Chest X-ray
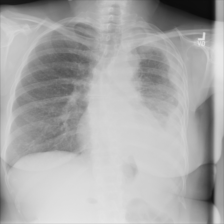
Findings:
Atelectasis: negative
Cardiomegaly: negative
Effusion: negative
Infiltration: negative
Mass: negative
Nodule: positive
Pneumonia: negative
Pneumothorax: negative
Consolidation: negative
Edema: negative
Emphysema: negative
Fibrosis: negative
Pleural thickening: negative
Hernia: negative